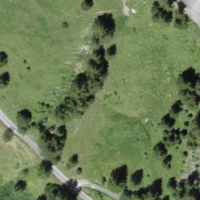
EUNIS habitat code: 23
Species observed at this site:
Picea abies